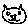
Label: cat